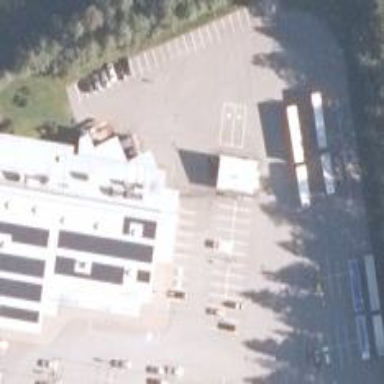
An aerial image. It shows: Convenience shop.